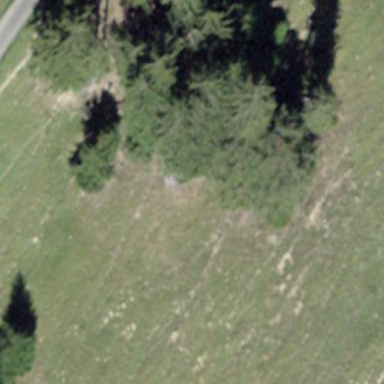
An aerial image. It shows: Forest area.